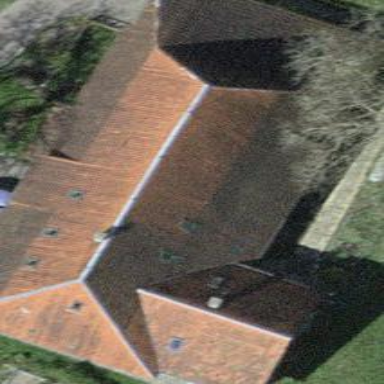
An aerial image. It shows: Farm building.